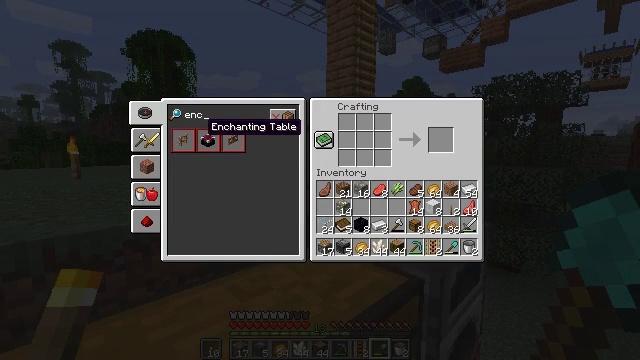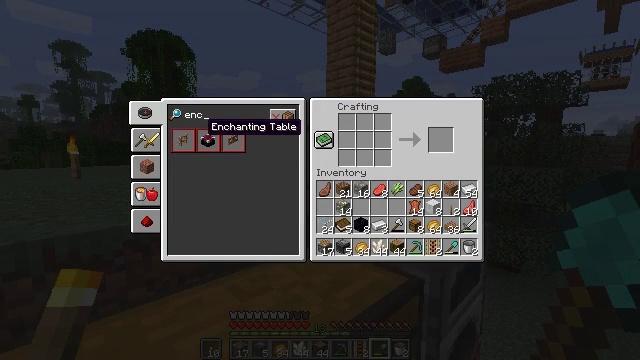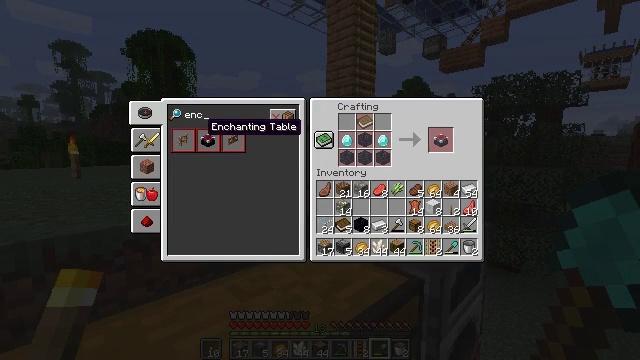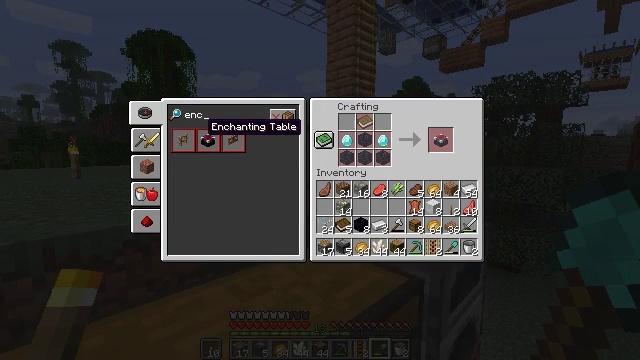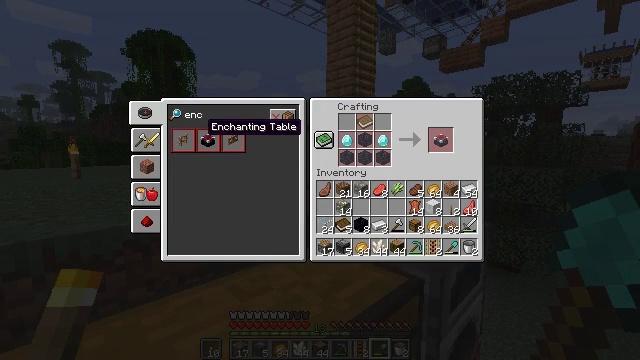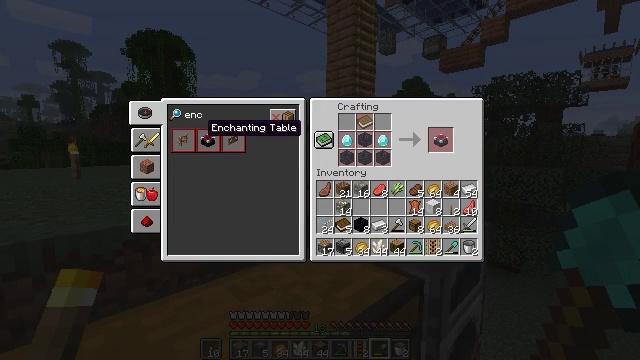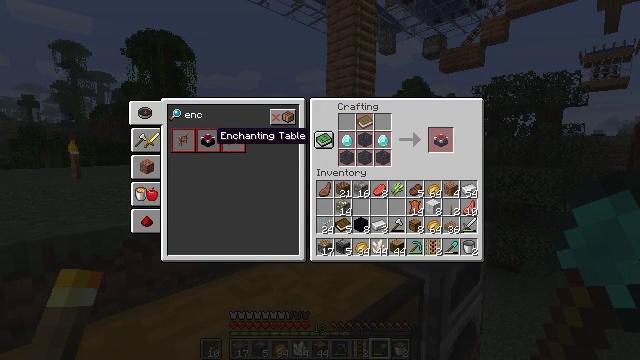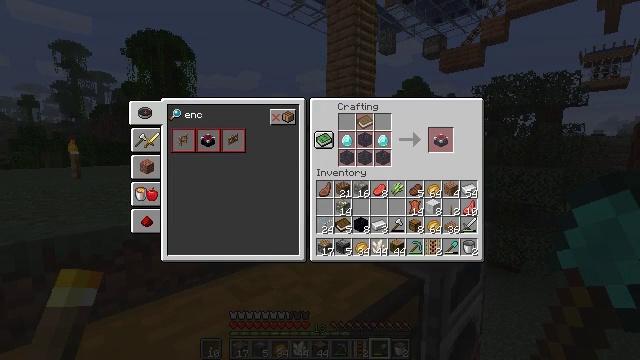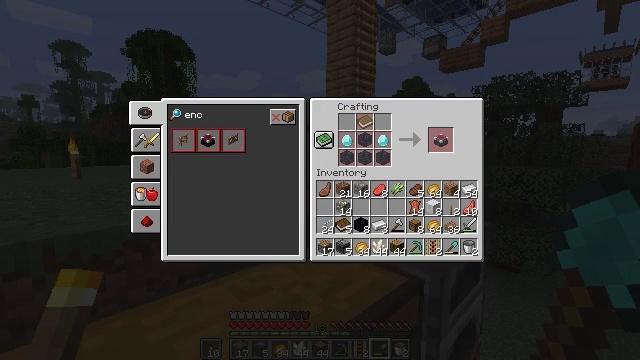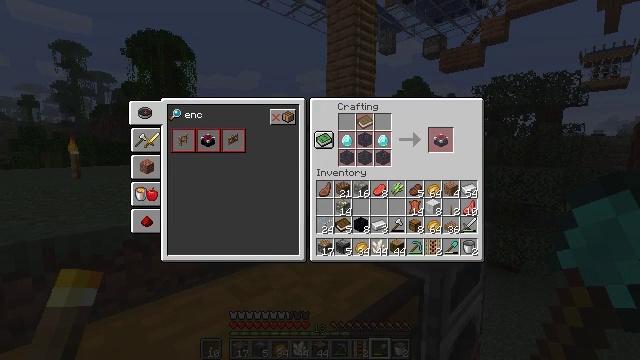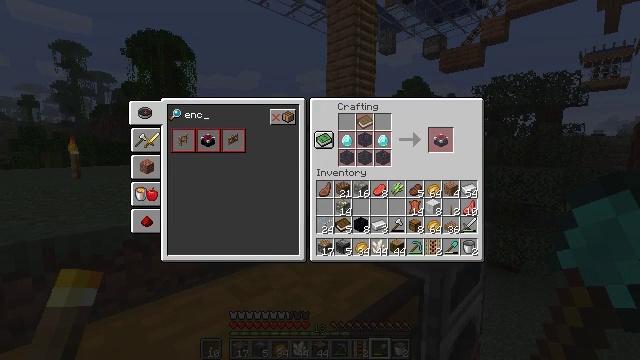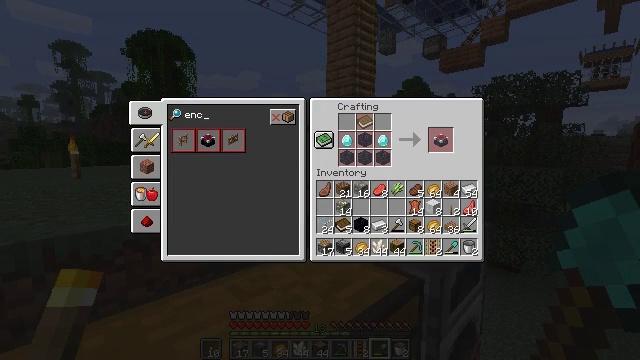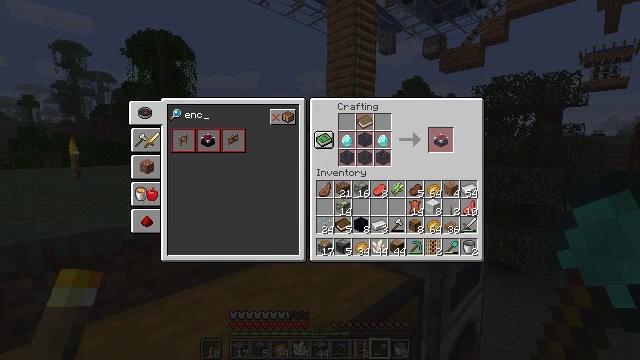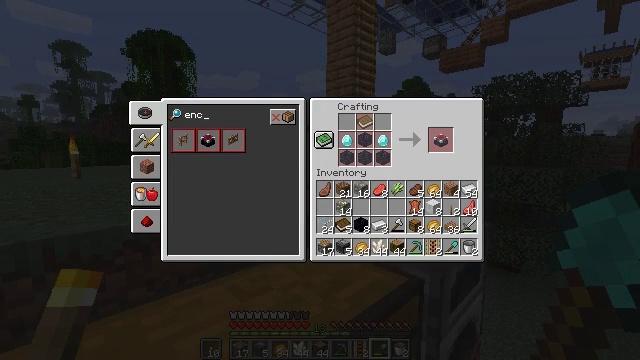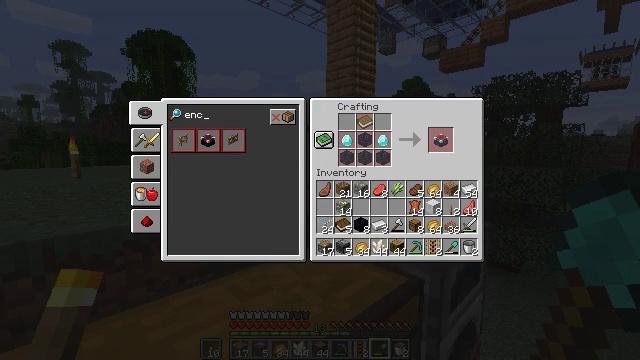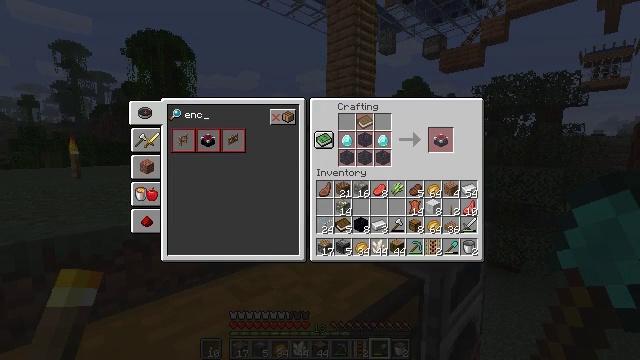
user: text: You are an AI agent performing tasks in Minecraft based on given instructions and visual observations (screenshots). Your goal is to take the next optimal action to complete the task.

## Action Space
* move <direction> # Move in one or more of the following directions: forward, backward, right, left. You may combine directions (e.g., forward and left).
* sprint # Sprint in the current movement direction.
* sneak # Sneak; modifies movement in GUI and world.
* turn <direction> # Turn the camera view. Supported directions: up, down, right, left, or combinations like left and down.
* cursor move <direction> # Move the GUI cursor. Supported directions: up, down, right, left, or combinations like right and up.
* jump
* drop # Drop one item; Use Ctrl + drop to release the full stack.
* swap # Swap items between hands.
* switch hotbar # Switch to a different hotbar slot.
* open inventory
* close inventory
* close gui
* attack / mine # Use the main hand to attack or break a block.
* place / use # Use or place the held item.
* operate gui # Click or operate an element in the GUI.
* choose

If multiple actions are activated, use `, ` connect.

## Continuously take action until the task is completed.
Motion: motion action
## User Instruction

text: Create an enchanting table with your crafting setup.
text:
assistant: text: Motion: no_op
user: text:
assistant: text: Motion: no_op
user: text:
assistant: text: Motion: no_op
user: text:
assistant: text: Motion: no_op
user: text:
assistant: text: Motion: no_op
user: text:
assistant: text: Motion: cursor move right and down
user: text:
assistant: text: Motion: cursor move right and down
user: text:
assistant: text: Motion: cursor move right and down
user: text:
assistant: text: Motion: cursor move right and down
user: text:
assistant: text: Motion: cursor move right
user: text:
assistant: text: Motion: cursor move right
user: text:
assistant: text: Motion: cursor move right
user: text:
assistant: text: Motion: cursor move right
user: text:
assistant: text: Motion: no_op
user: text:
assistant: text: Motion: cursor move right
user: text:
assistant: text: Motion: no_op
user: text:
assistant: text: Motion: no_op
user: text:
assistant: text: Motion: no_op
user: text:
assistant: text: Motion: no_op
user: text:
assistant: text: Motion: no_op
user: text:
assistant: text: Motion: no_op
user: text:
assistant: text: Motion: no_op
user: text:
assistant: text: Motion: no_op
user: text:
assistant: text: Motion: no_op
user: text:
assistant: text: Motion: no_op
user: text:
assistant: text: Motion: no_op
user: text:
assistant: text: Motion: no_op
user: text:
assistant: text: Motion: no_op
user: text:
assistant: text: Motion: no_op
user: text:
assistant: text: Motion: no_op